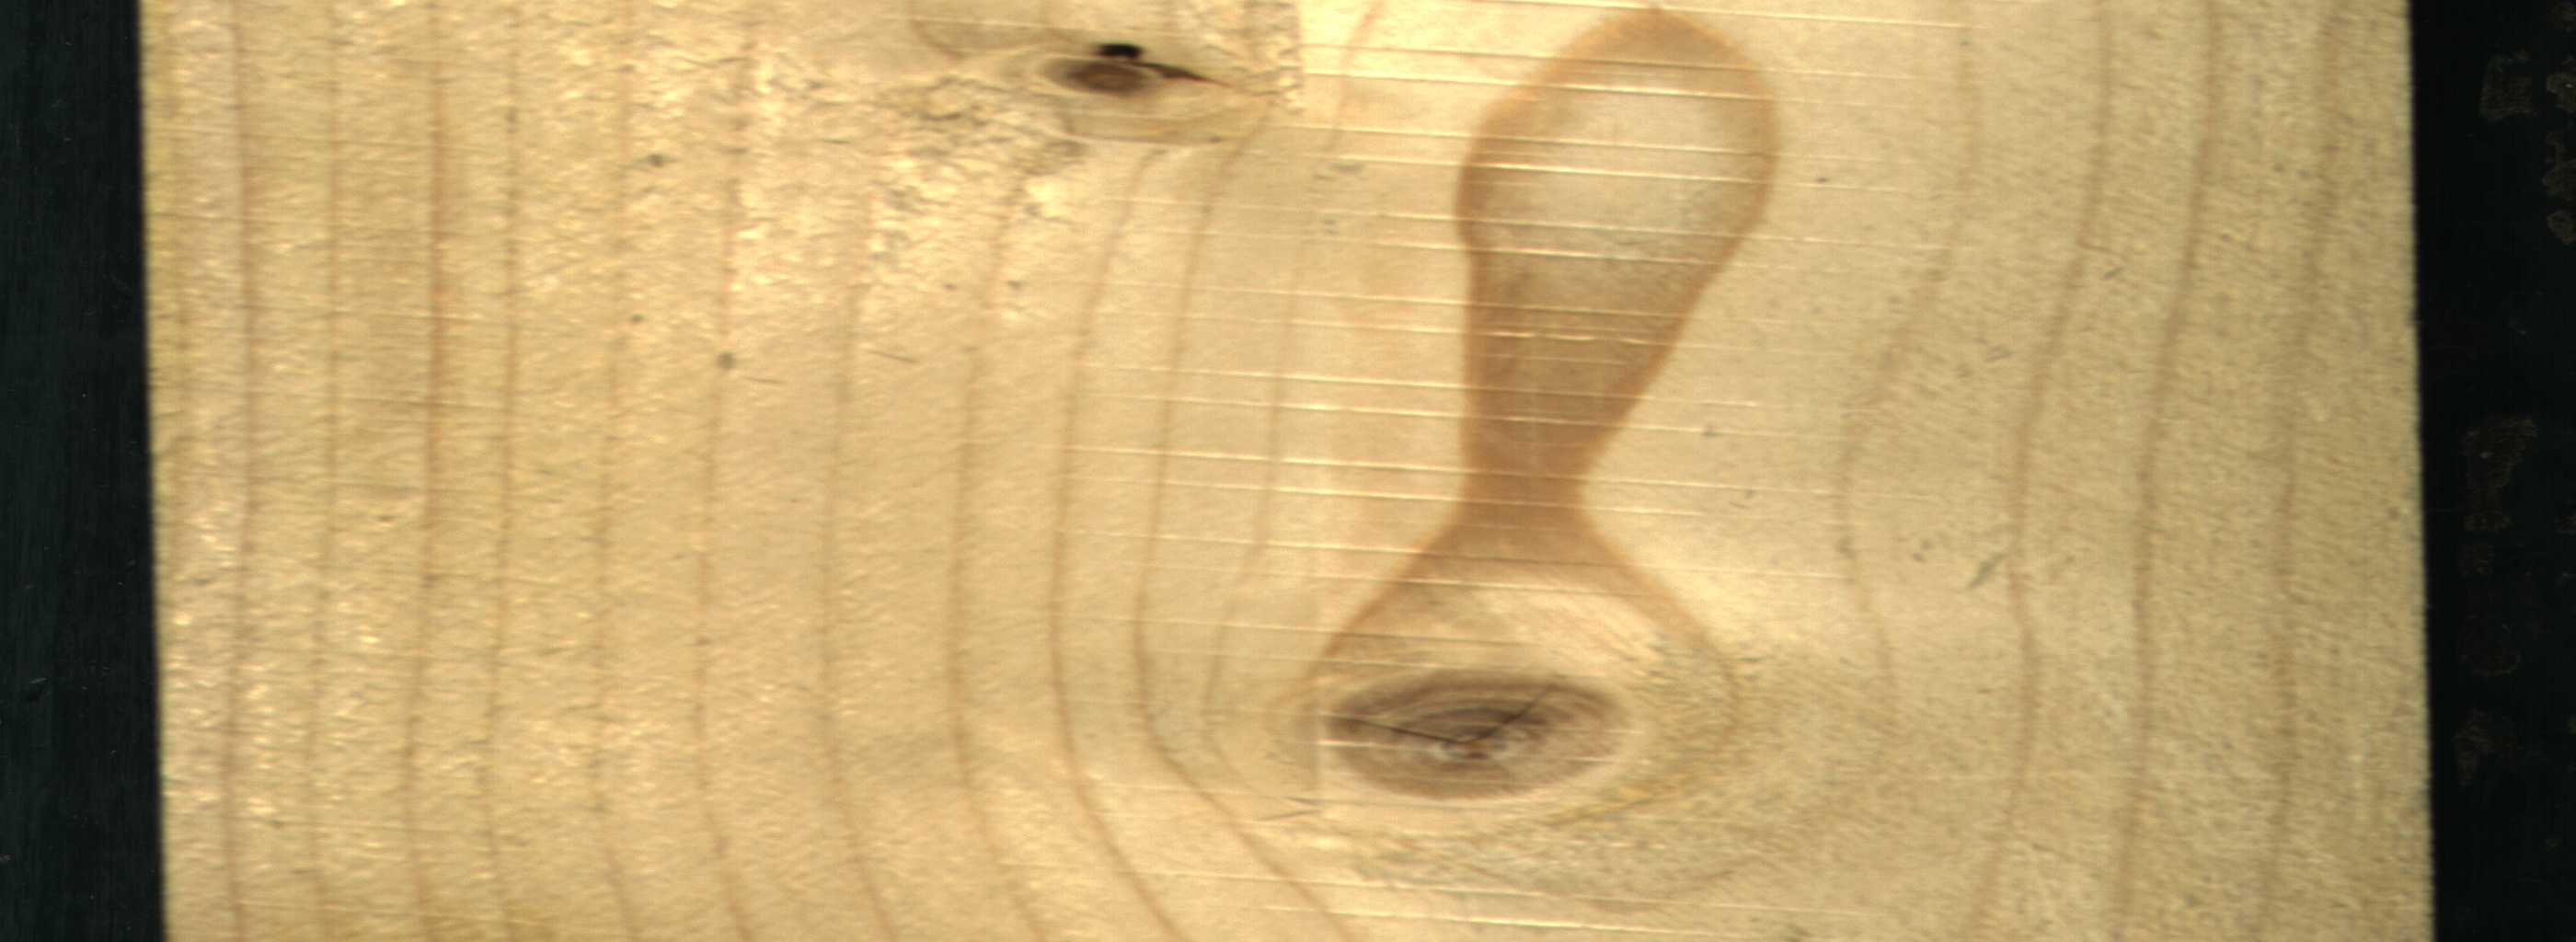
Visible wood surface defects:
knot_with_crack
Dead_Knot
Live_Knot